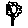
Label: flower